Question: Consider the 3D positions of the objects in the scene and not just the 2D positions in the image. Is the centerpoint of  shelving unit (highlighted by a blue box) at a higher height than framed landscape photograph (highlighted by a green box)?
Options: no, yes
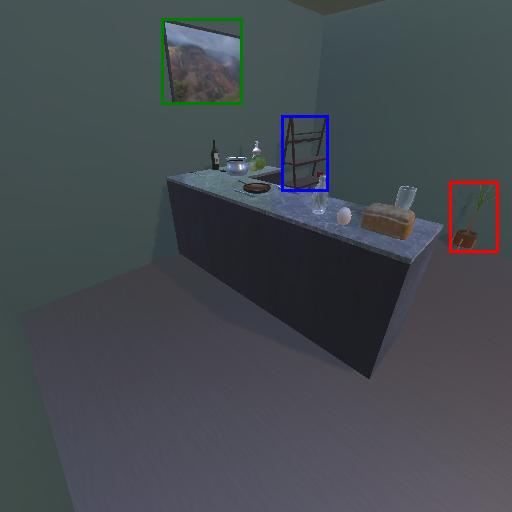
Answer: no